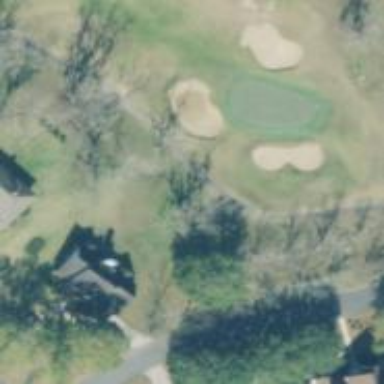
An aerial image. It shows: Path used for both walking and golf.